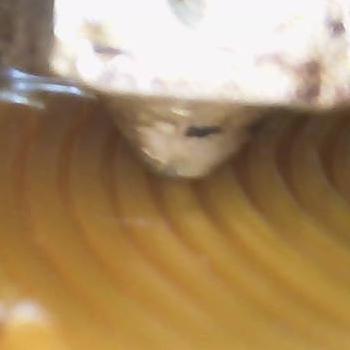
Flow rate: 48%